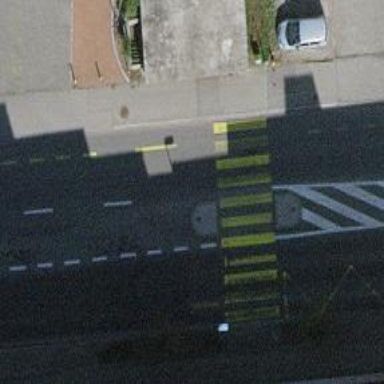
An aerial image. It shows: Uncontrolled crossing with pedestrian island.